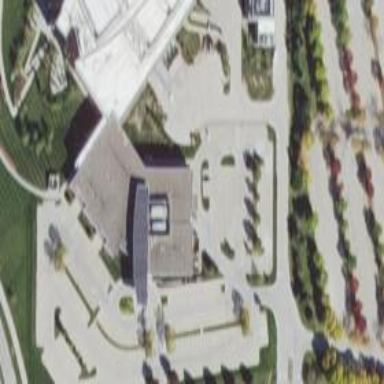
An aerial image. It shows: Office building.